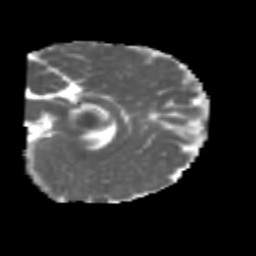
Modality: MD
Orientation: sagittal
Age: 6
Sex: male
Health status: healthy